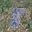
Label: 8